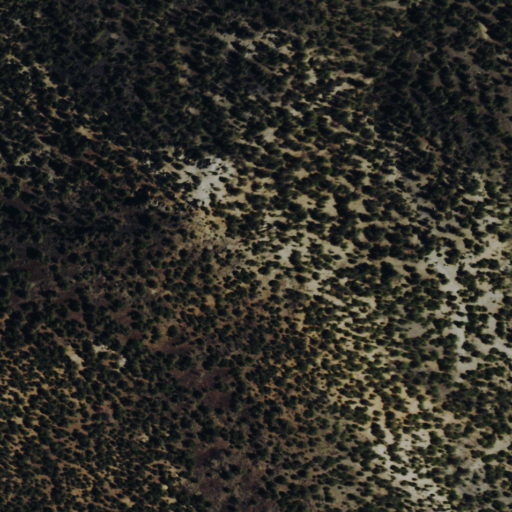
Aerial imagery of mountain in Nevada named Salisbury Peak containing only evergreen forest